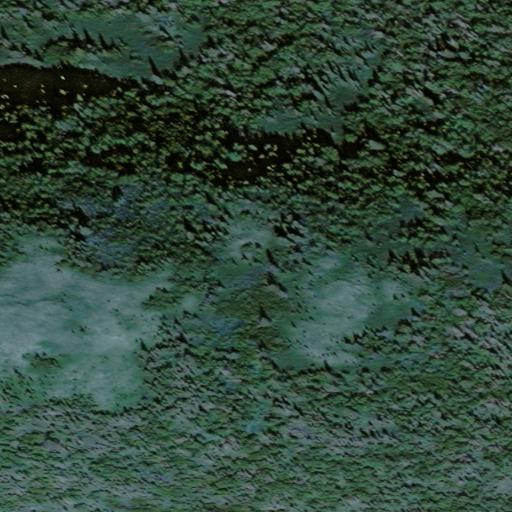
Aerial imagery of mountain in Alaska named Lookout Mountain containing only unknown